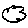
Label: cloud